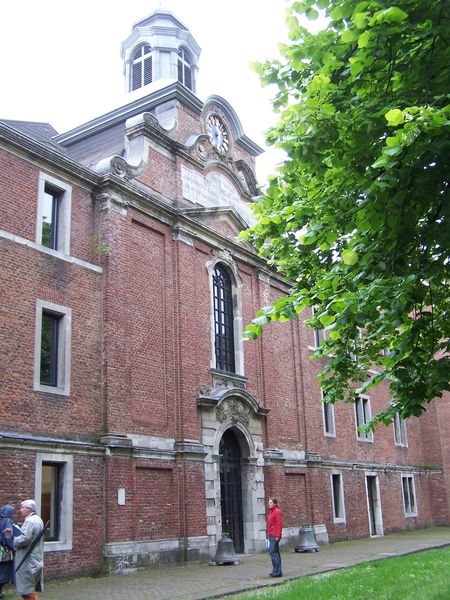
Titel: Schloss und Zitadelle Jülich
Künstler: Herzog Wilhelm V. von Kleve-Jülich-Berg
Standort: Jülich (EU - D - NRW)
Schlagwörter: baum, blätter, grün, fenster, grau, säule, tür, gebäude, haus, rot, schloss, ornament, architektur, kirche, turm, schrift, fassade, schule, ziegel, backstein, kuppel, arch, architecture, blue, church, men, people, red, white, window, women, black, green, lady, old, wall, windows, woman, uhr, picture, foto, eingang, rathaus, portal, wappen, sims, besuch, ziegelsteine, glocke, sandstein, farbfoto, student, man, sky, stone, tree, building, girl, tower, grass, entrance, path, color, bau, jacket, photo, clock, gründerzeit, door, outside, person, klassizistisch, norddeutschland, mann, leaves, archway, square, brick, bricks, cupola, universität, lawn, school, linde, gras, tor, tourist, sidewalk, schrägansicht, raining, standing, renaisance, photograph, umbrella, chapel, college, university, library, leafs, mauer, bell, backstien, alone, fenster+, arched, blatt, jeans, clocl, bells, geb#ude, ahaus, universit#t, red coat, gateway, old building, brickwork, red brick, timeless, institut, umberella, atourist, anorak, glocken